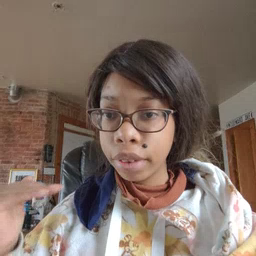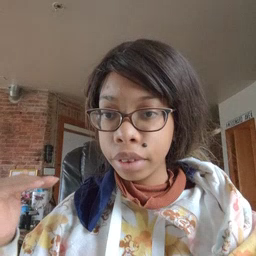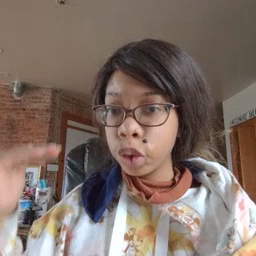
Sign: child